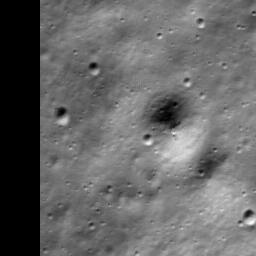
Host type: hard_negative
Lunar coordinates: latitude 65.692, longitude 69.942